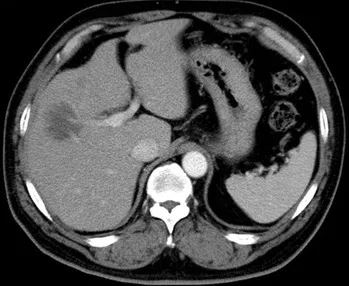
Three months after discontinuation of RA treatment, CECT of the abdomen demonstrated a remarkable regression of the liver masses.
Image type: radiology (ct)